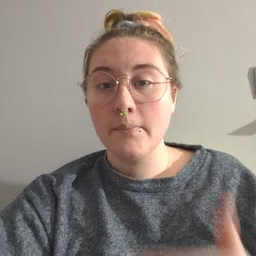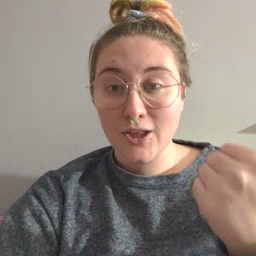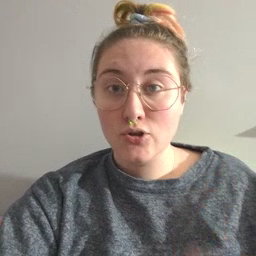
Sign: better